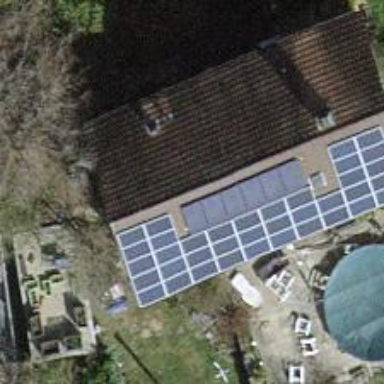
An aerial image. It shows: Solar power generator using photovoltaic method with solar photovoltaic panel types.